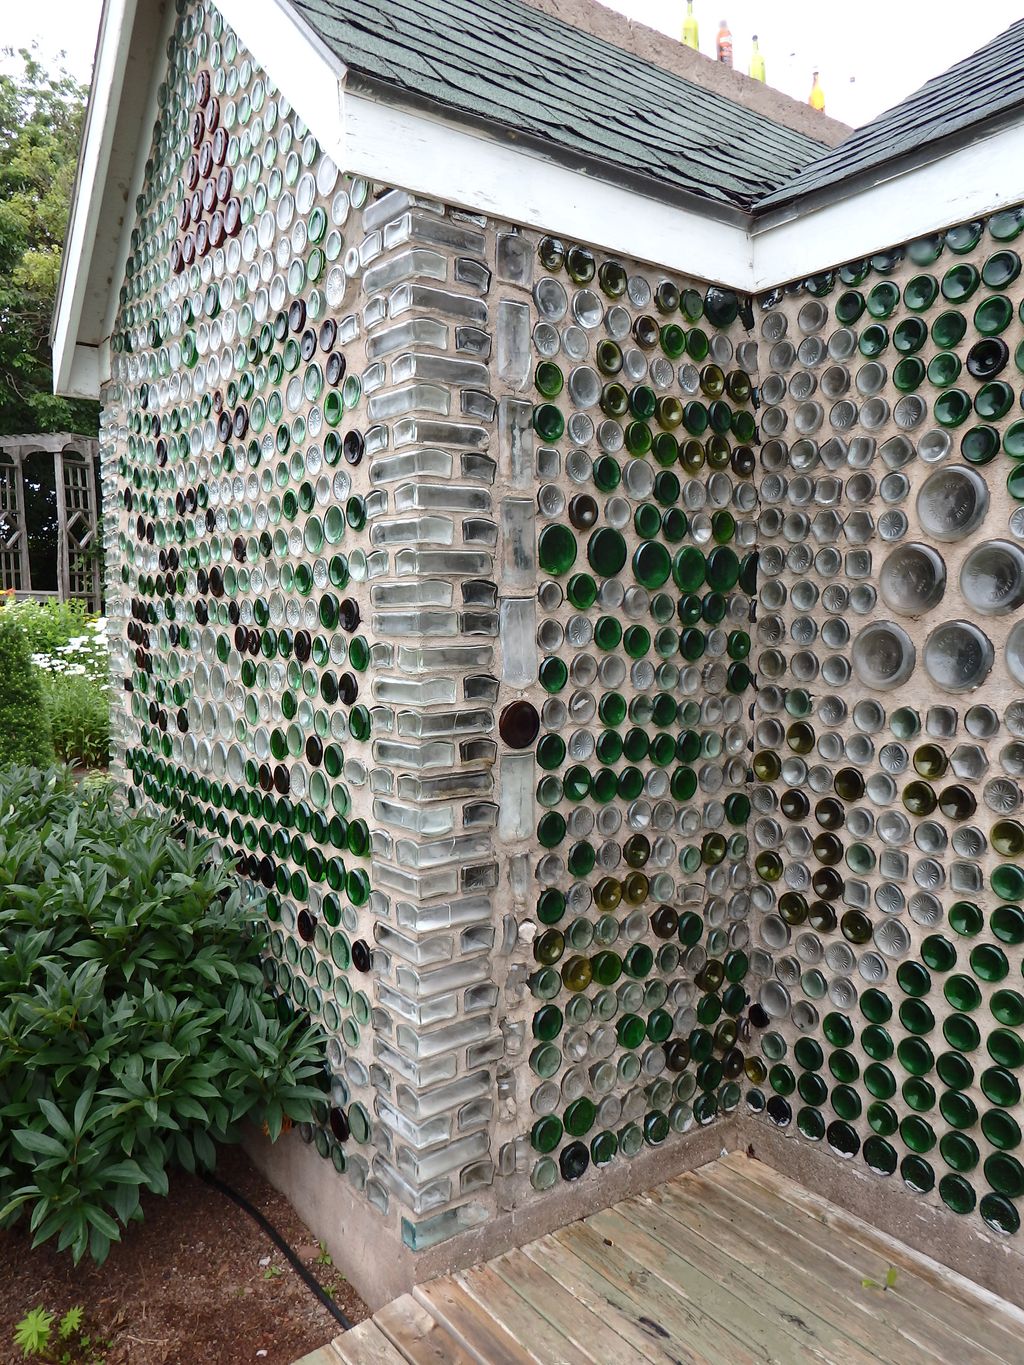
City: charlottetown